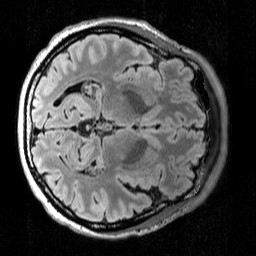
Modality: T2w
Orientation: axial
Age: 53
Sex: male
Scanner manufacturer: siemens
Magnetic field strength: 3 T
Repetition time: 5 s
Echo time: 0.386 s